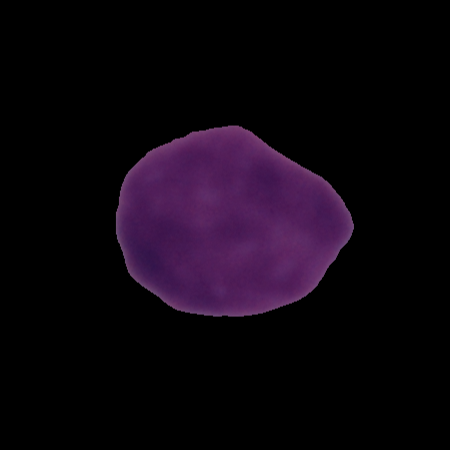
Label: cancer